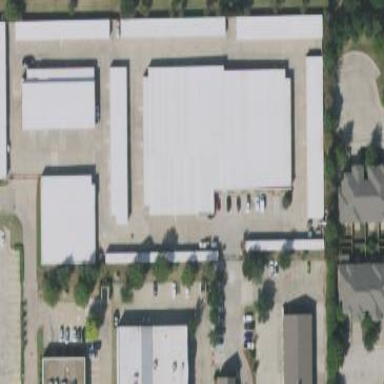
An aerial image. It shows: Warehouse with flat roof.